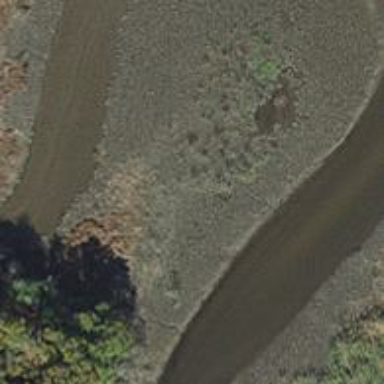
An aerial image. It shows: Marsh wetland.